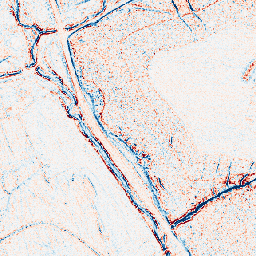
Category: edge_preserving
Decomposition family: bilateral
Decomposition parameters: d: 5
sigma_color: 75
sigma_space: 75
Upsampling method: area
Upsampling parameters: scale: 4
Upsampling scale: 4